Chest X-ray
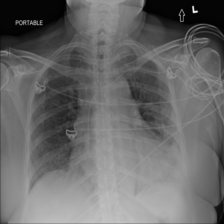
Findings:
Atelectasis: negative
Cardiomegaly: negative
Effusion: negative
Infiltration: negative
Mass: negative
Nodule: negative
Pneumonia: negative
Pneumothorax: negative
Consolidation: negative
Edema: negative
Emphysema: negative
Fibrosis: negative
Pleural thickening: negative
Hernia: negative